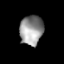
Tissue: lung
Cell type: T cells
Senescence score: 0.1853
Nuclear area (px): 669
Mean DAPI intensity: 149.931